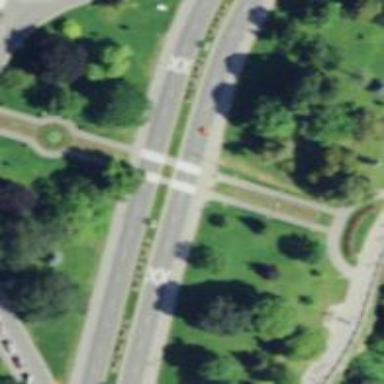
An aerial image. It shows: Marked footway crossing with zebra markings.